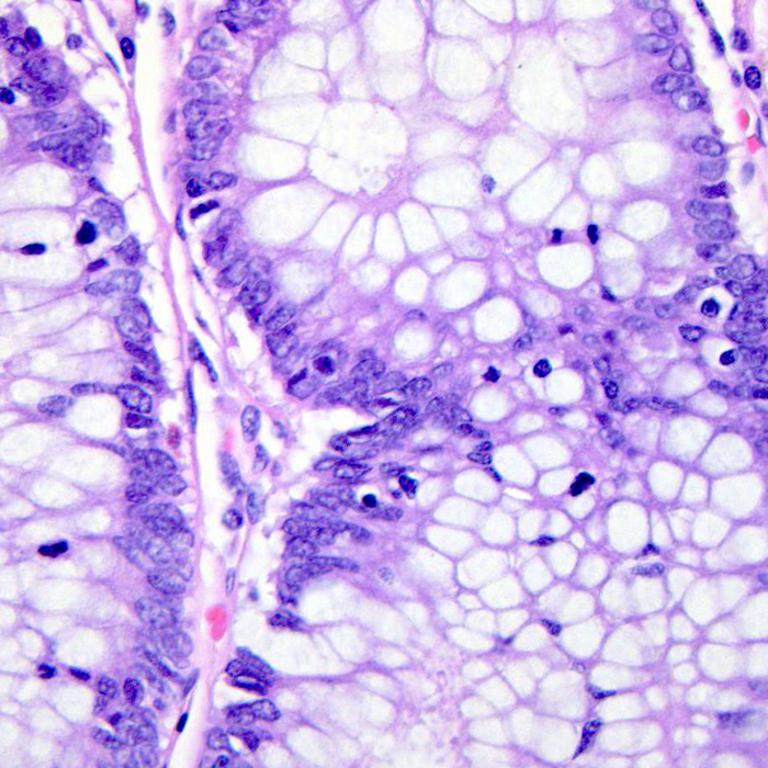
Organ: colon
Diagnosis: benign